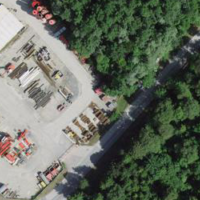
EUNIS habitat code: 24
Species observed at this site:
Humulus lupulus